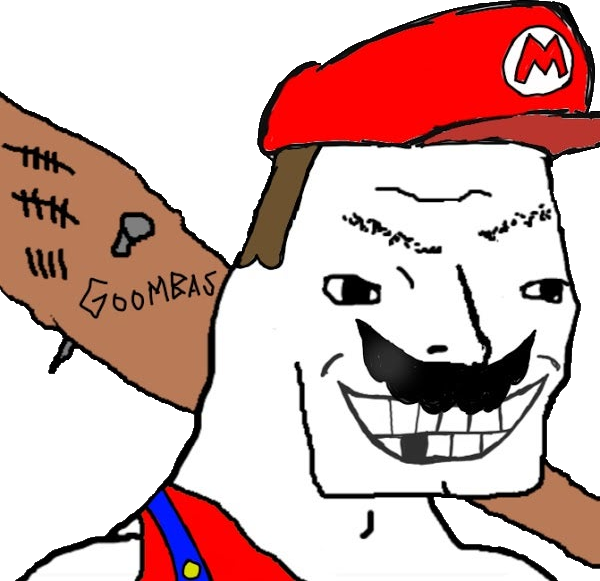
Label: 5_Grug